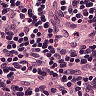
Metastatic tissue present: no